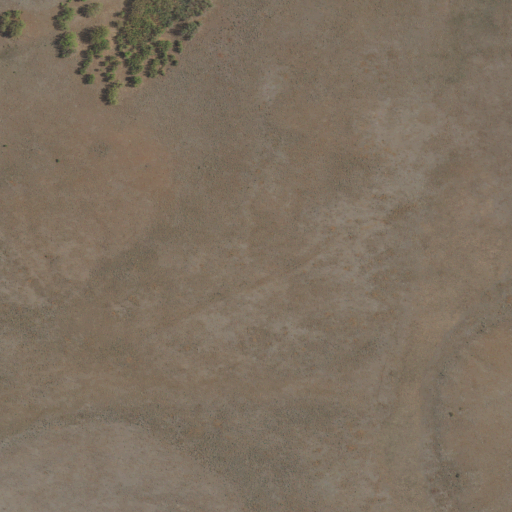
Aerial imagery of mountain in New Mexico named Mesa Chivato containing shrub, grassland, and herbaceous wetlands